Field crop: maize
Growth stage: 2
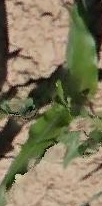
Species: maize